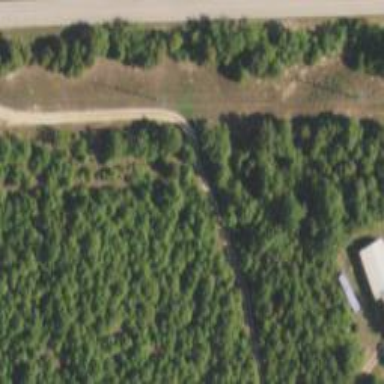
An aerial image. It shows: Driveway leading to service road.